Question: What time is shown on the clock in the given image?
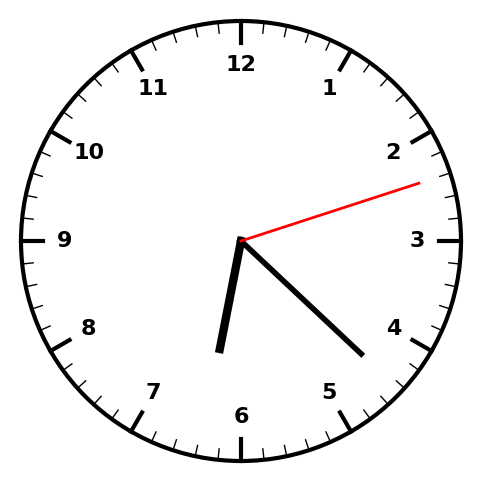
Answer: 06:22:12